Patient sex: F
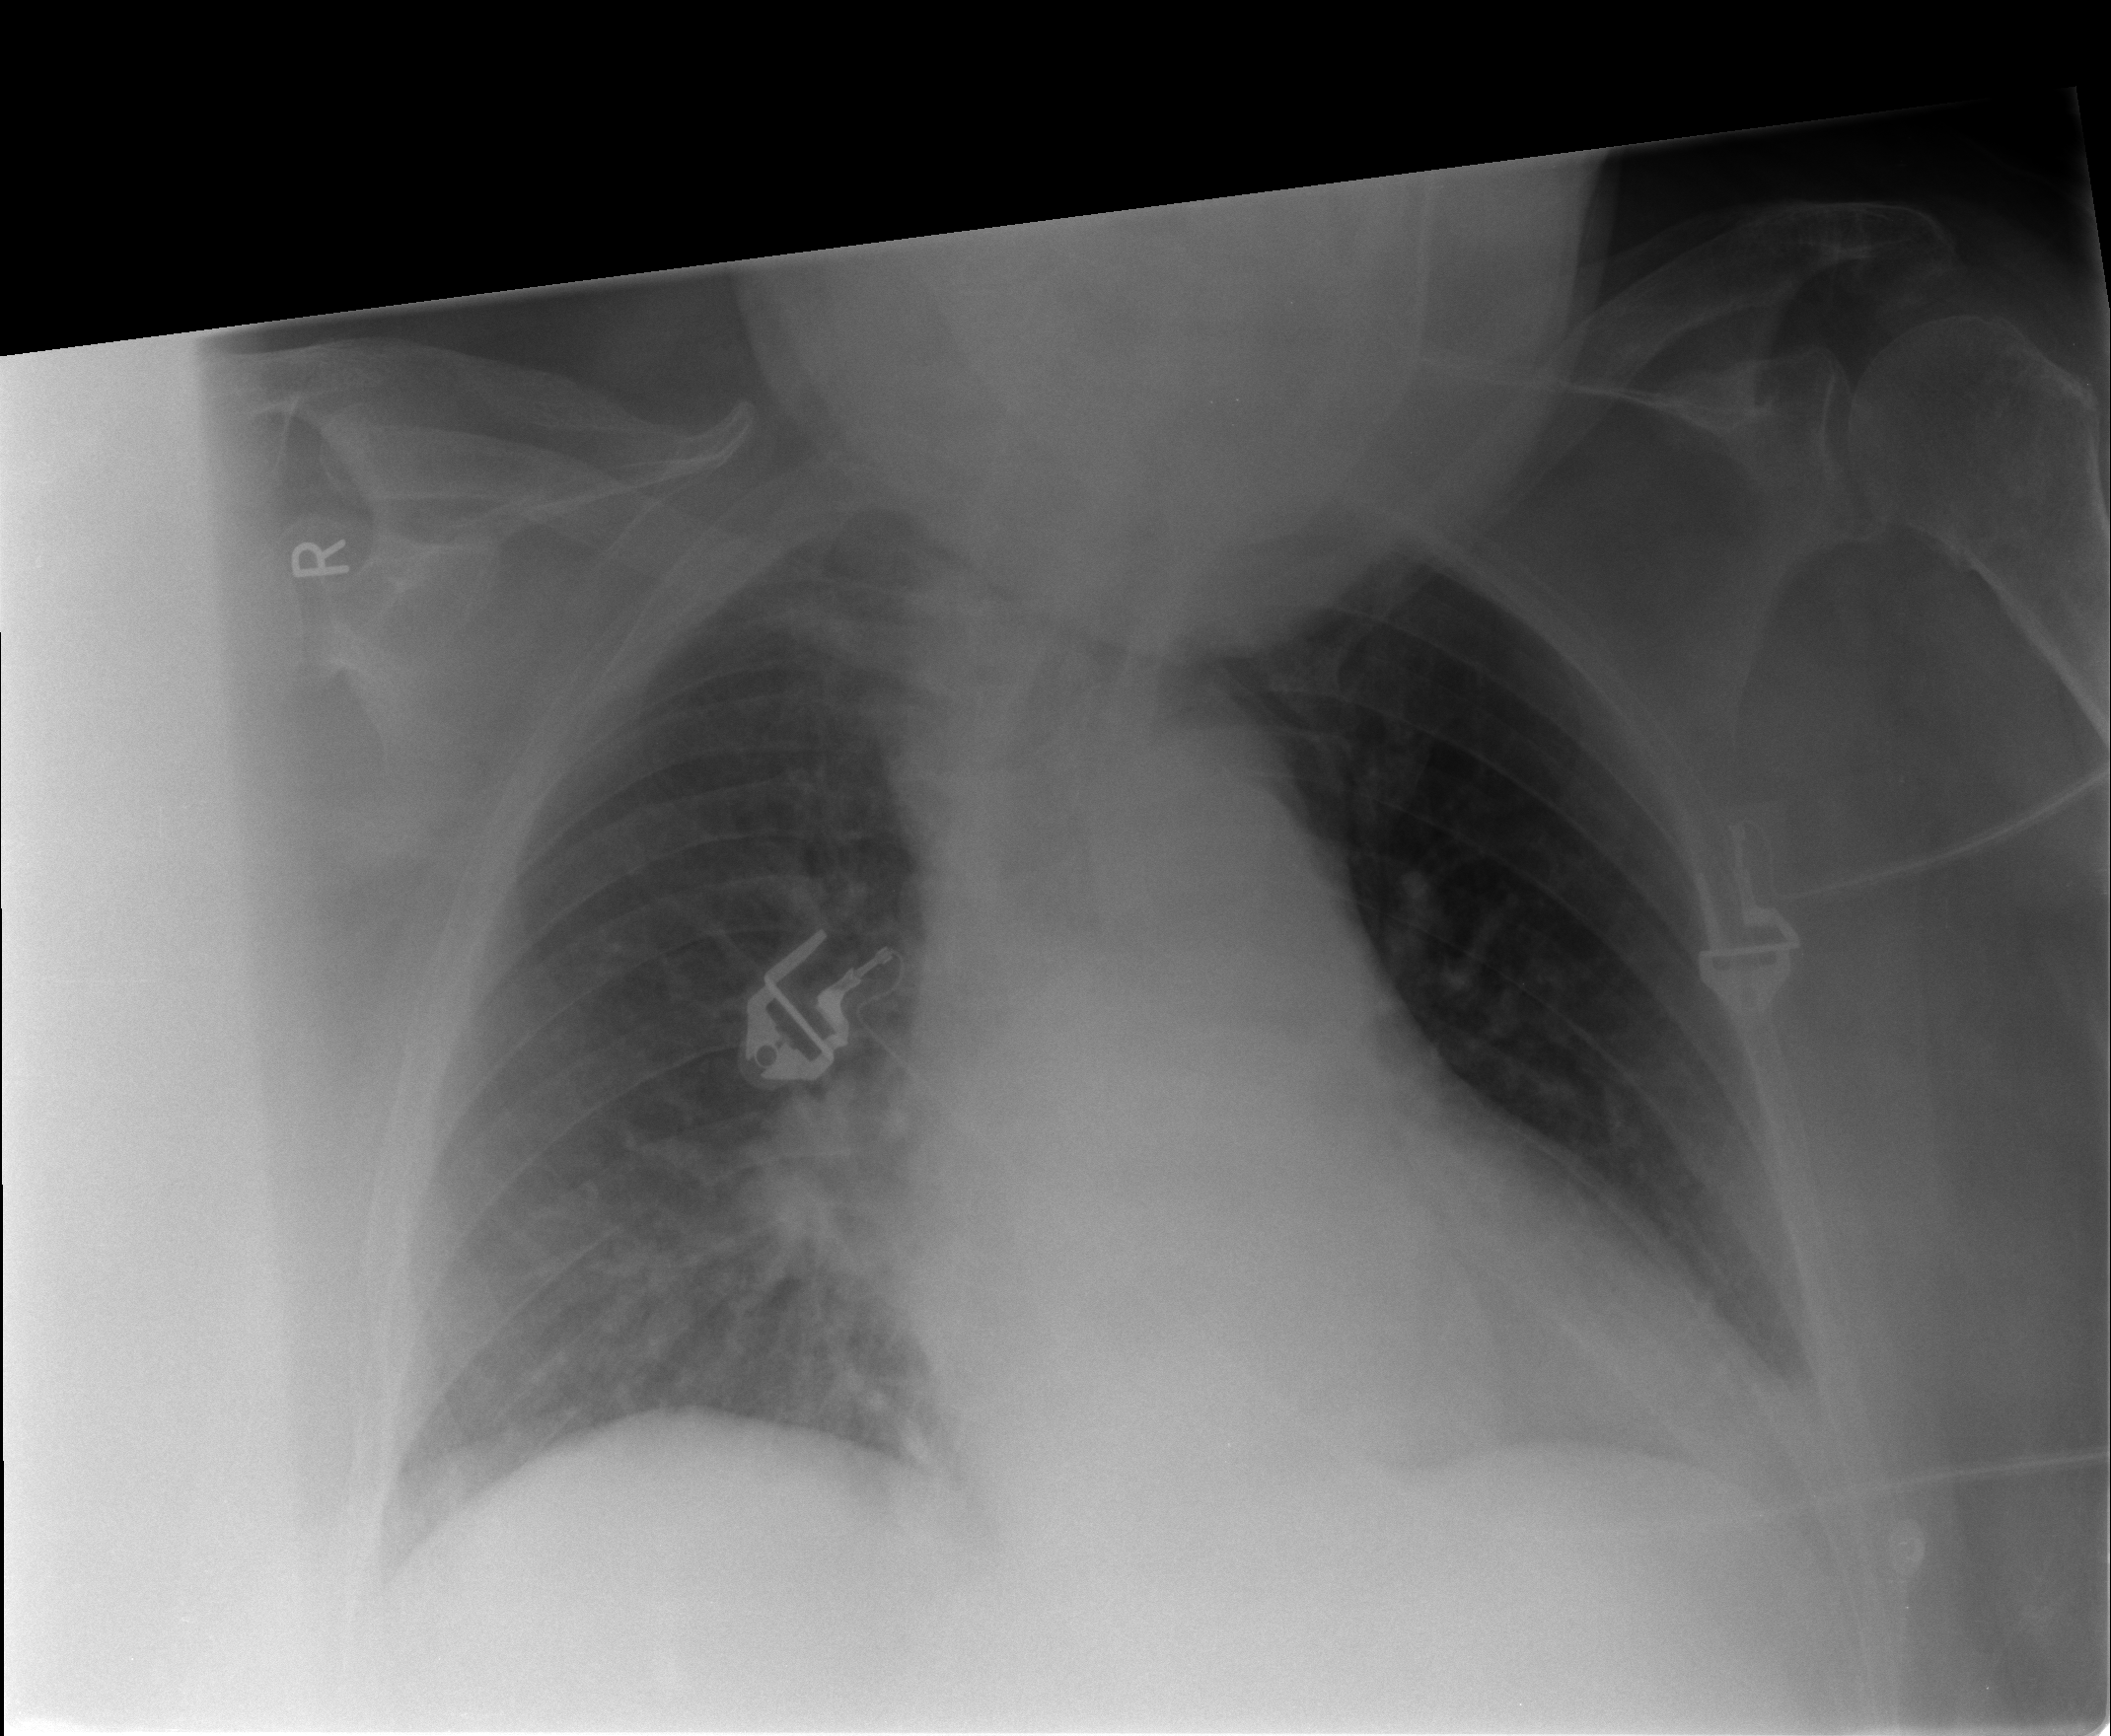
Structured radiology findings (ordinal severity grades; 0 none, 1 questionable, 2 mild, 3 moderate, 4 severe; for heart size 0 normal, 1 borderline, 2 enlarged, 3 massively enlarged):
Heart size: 2
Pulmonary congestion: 0
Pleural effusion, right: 0
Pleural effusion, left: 0
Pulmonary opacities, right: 0
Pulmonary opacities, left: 0
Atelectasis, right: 2
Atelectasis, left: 0